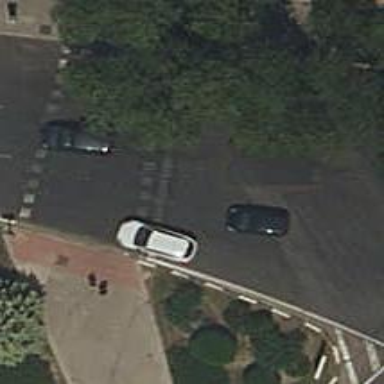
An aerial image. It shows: Road with traffic signals.